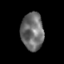
Tissue: skin
Cell type: Epithelial cells
Senescence score: 0.2633
Nuclear area (px): 828
Mean DAPI intensity: 109.494